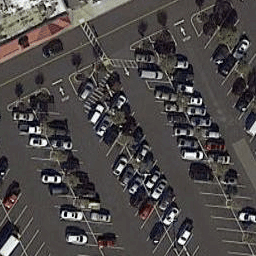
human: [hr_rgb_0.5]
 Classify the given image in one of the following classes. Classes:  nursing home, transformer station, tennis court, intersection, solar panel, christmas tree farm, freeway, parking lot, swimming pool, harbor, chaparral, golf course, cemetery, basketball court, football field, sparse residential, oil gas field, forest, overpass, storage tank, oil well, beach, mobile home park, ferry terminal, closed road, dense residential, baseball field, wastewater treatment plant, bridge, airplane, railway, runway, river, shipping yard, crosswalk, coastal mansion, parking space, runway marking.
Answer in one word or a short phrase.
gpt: parking lot